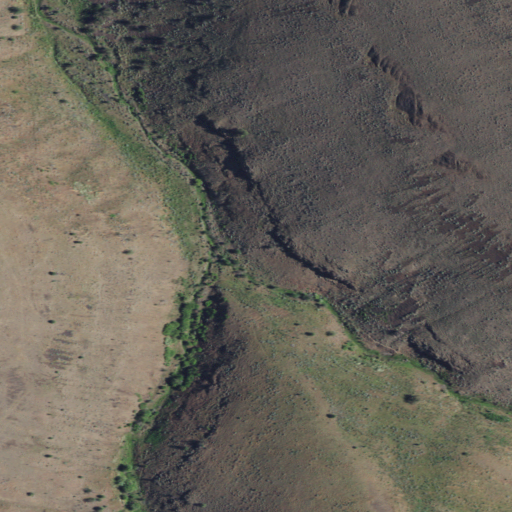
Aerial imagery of valley in Oregon named Hahn Canyon containing grassland and shrub